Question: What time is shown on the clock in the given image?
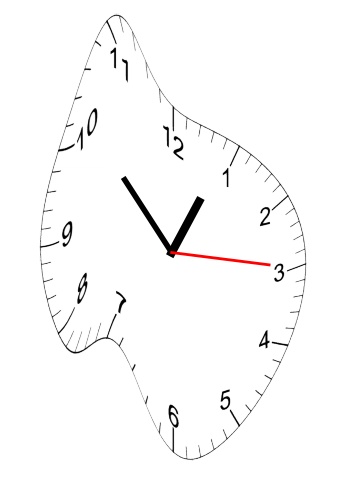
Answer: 12:52:15